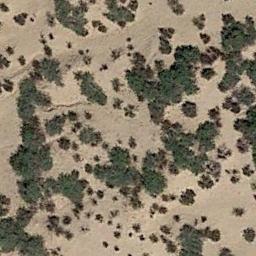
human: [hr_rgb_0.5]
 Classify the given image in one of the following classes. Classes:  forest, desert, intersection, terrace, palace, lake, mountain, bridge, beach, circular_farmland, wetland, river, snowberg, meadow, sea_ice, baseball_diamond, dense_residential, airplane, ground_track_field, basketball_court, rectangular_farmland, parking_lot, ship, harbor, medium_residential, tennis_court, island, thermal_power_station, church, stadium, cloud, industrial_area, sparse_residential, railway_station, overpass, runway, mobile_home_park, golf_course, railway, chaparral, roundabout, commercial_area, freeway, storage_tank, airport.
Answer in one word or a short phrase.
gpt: chaparral